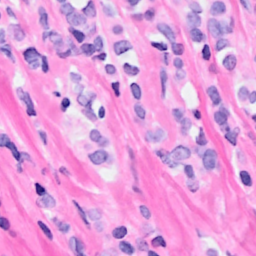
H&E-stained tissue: Breast